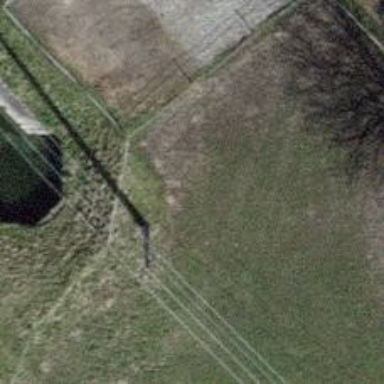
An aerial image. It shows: Power pole.